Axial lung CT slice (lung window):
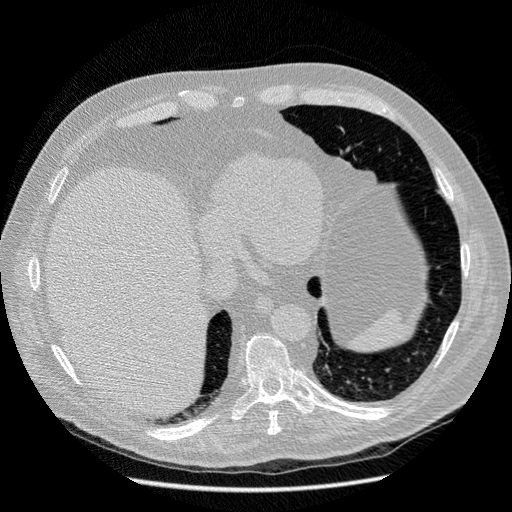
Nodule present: no